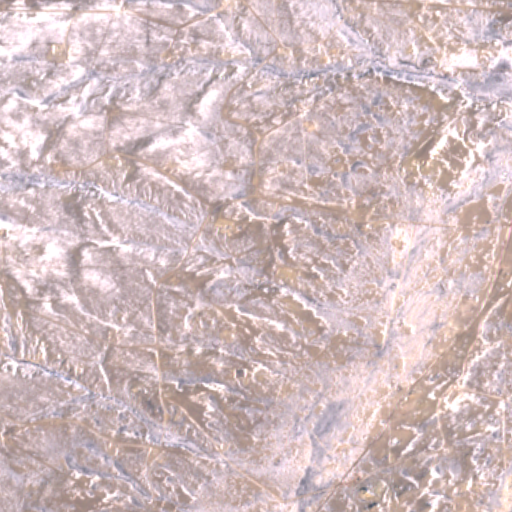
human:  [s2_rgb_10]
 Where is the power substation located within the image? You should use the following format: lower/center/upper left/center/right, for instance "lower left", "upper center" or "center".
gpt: The power substation is located in the lower center of the image.
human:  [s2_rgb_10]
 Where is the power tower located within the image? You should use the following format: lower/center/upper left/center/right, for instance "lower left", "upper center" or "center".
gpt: The power tower is located in the lower of the image.
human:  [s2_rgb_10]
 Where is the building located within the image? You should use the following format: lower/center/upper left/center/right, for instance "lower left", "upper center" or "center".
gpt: There is no building in the image.